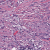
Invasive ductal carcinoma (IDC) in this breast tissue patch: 1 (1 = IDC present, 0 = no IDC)